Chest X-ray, PA view. Patient: 32 years old, sex M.
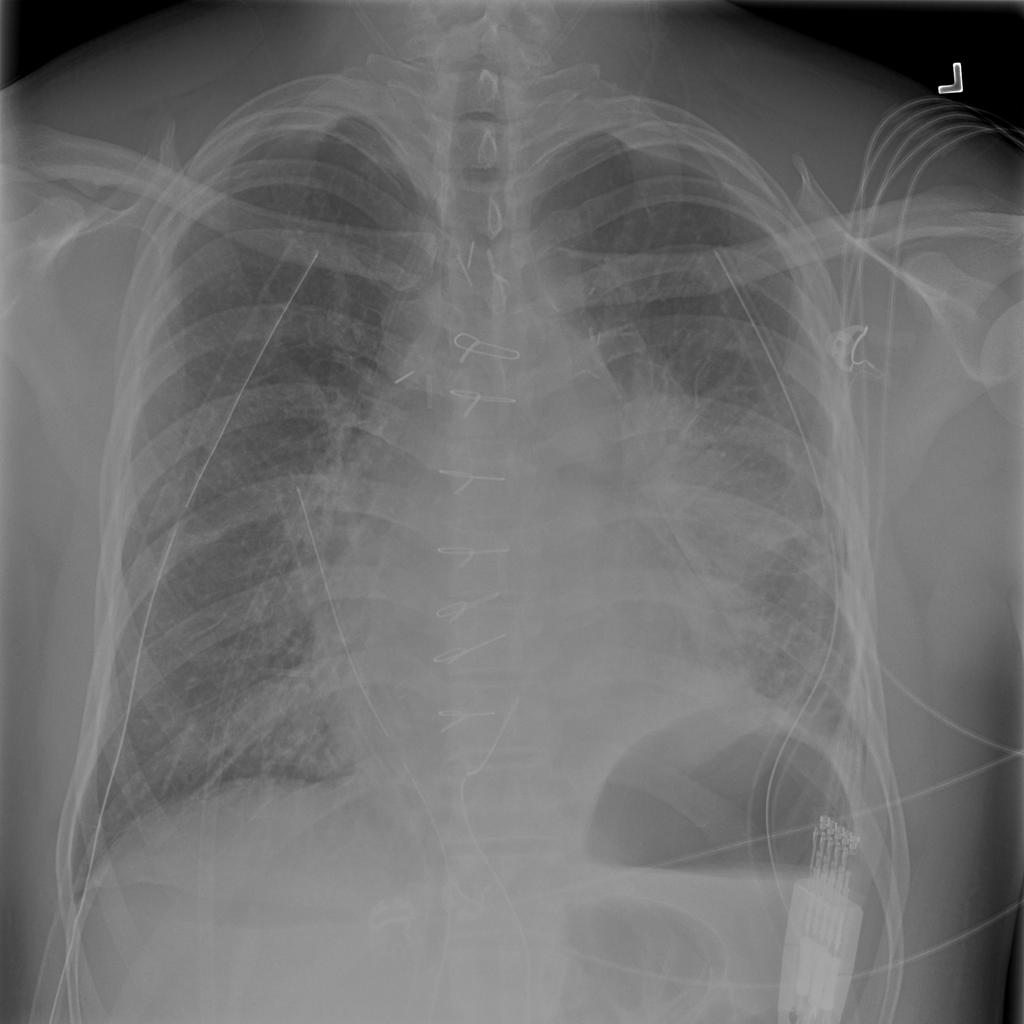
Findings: Cardiomegaly, Consolidation, Effusion, Pneumonia